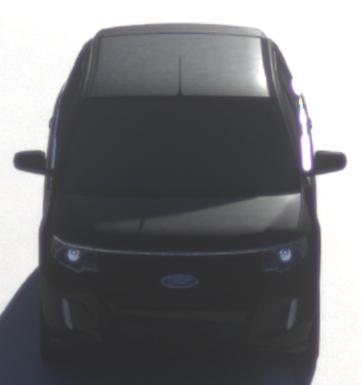
Make: Ford
Model: Edge
Detailed model: Gen. 1 Facelift
Model produced from: 2010
Model produced until: 2015
Doors: 5
Color: black
Road condition: dry road
Daytime: sunrise or sunset
Contrast: medium contrast